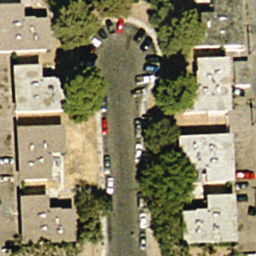
Label: residential